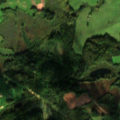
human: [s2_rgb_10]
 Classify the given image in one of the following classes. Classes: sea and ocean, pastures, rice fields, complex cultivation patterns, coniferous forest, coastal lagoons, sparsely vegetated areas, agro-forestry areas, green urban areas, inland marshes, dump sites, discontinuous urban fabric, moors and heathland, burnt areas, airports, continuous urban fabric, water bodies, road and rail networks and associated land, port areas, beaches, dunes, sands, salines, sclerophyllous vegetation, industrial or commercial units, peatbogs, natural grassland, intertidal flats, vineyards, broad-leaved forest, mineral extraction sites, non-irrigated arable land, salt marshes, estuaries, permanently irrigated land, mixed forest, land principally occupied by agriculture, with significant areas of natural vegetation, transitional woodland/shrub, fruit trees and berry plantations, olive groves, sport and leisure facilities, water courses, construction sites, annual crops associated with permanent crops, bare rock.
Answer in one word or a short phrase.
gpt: non-irrigated arable land, pastures, land principally occupied by agriculture, with significant areas of natural vegetation, mixed forest, transitional woodland/shrub